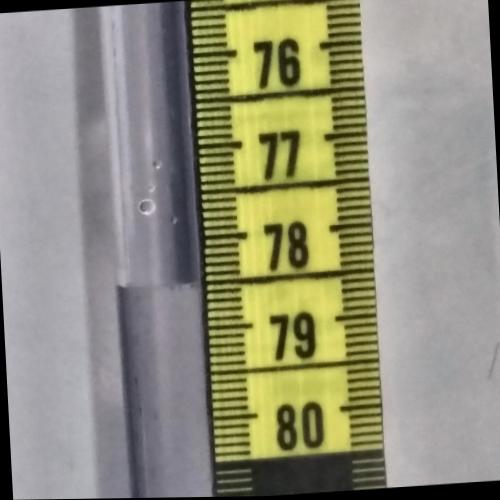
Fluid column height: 78.5 cm